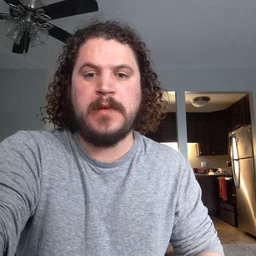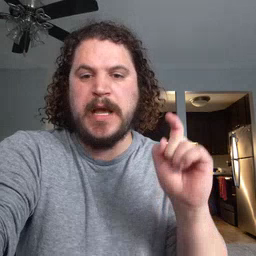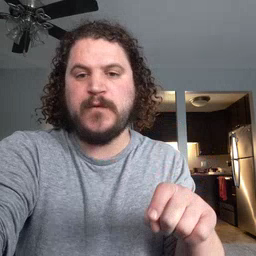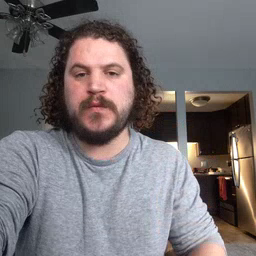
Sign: haveto